Field crop: maize
Growth stage: 2
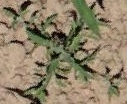
Species: atriplex